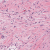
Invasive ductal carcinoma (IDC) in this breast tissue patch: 0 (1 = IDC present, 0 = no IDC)